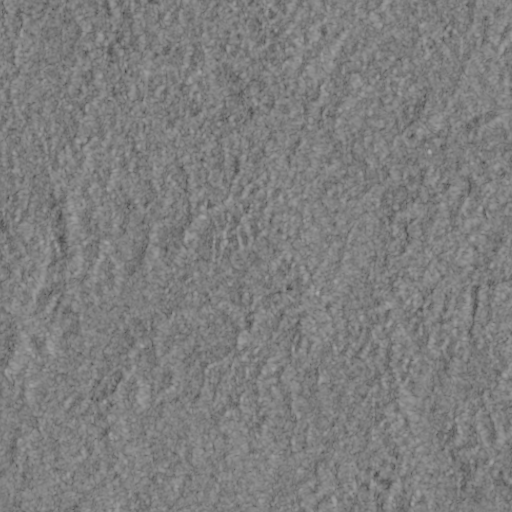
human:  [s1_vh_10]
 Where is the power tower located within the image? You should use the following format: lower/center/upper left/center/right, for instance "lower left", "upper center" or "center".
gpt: The power tower is located in the right of the image.
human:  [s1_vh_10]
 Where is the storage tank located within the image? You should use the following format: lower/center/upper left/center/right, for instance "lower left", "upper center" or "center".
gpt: The storage tank is located in the upper center of the image.
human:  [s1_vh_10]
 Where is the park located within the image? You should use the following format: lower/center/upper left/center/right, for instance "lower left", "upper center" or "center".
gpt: There is no park in the image.

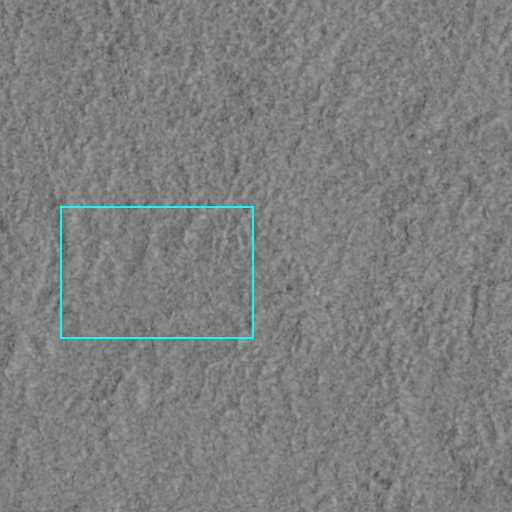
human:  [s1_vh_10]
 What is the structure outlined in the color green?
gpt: There is no green outline.
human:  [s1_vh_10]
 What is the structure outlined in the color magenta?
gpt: There is no structure outlined in magenta.